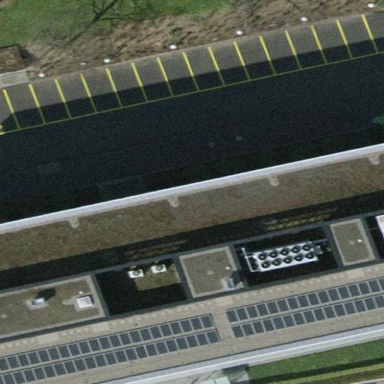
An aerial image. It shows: Flat-roofed commercial building.